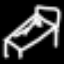
Label: bed